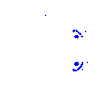
Particle: electron